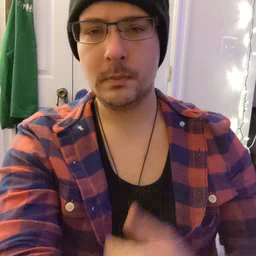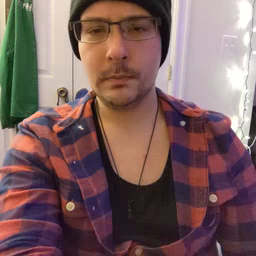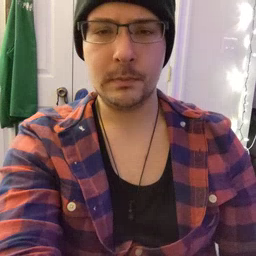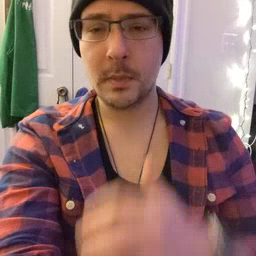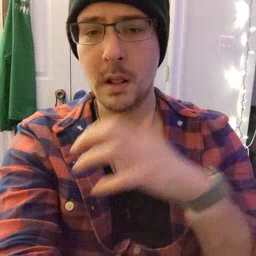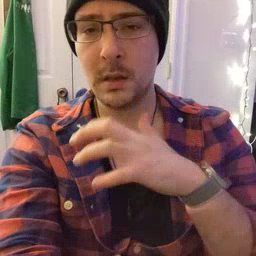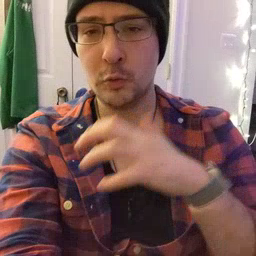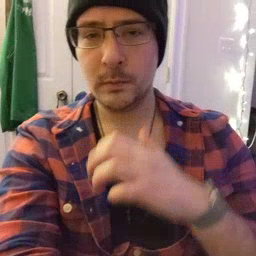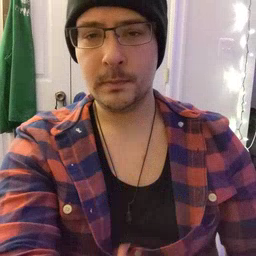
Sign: alligator